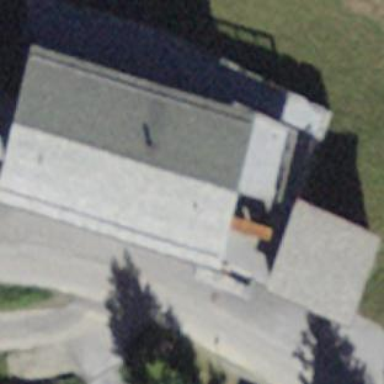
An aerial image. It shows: Detached building.